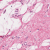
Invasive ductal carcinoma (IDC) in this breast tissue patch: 0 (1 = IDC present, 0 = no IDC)